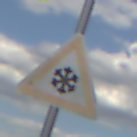
Verkehrszeichen: SchneeOderEisglaette
Umgebung: Outdoor, Nature
Tageszeit: Midday
Wetter: PartlyCloudy
Licht: Natural
Jahreszeit: NotSpecified
Kontrast: LowContrast